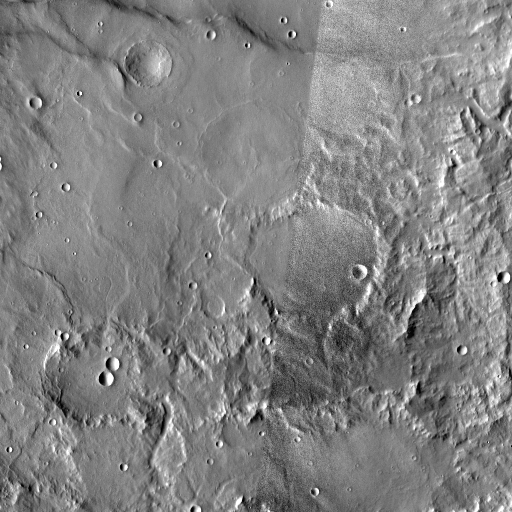
Crater classes present: Background, Other, Buried, Secondary